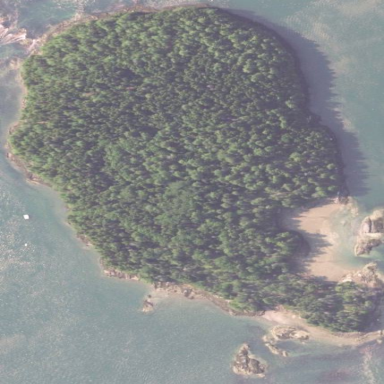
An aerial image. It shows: Islet located along the natural coastline.